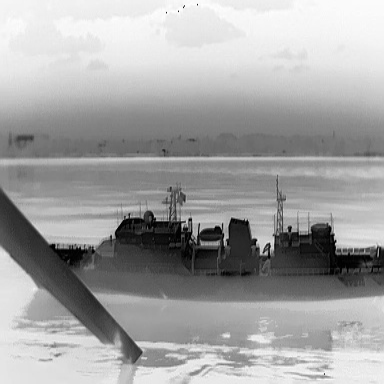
There is a warship in the infrared image.